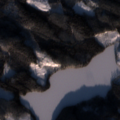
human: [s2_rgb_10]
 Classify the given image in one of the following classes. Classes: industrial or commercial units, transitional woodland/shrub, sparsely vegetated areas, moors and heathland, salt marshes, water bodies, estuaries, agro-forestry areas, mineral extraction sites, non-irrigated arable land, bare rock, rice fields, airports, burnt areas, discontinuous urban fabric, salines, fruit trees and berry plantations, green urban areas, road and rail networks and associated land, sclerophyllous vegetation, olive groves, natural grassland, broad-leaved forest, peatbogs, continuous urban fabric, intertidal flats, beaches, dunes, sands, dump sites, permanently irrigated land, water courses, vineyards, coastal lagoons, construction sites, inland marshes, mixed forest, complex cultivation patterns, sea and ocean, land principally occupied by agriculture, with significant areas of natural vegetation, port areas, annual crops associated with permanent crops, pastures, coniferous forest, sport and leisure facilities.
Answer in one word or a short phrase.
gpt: coniferous forest, mixed forest, water bodies